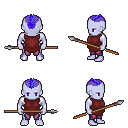
a pixel art fantasy rpg character, male body template, dark elf, purple skin, maroon tunic, magenta pants, blue short mohawk hairstyle, spear, four views (front, back, left, right), 2x2 character sprite sheet, small pixel art, hard edges, no anti-aliasing